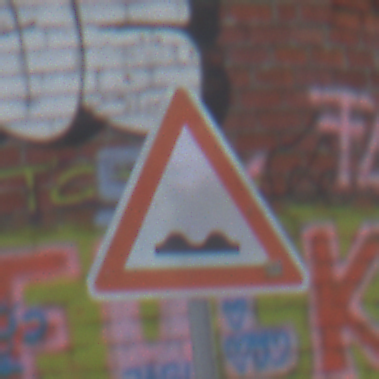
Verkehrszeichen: UnebeneFahrbahn
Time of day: MorningAfternoon
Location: Outdoor (Suburban)
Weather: Overcast
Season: NotSpecified
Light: Natural